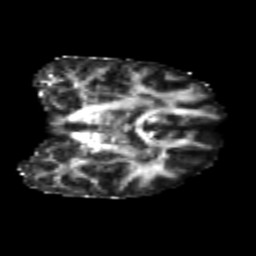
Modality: FA
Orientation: coronal
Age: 23
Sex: female
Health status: healthy
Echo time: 0.074 s